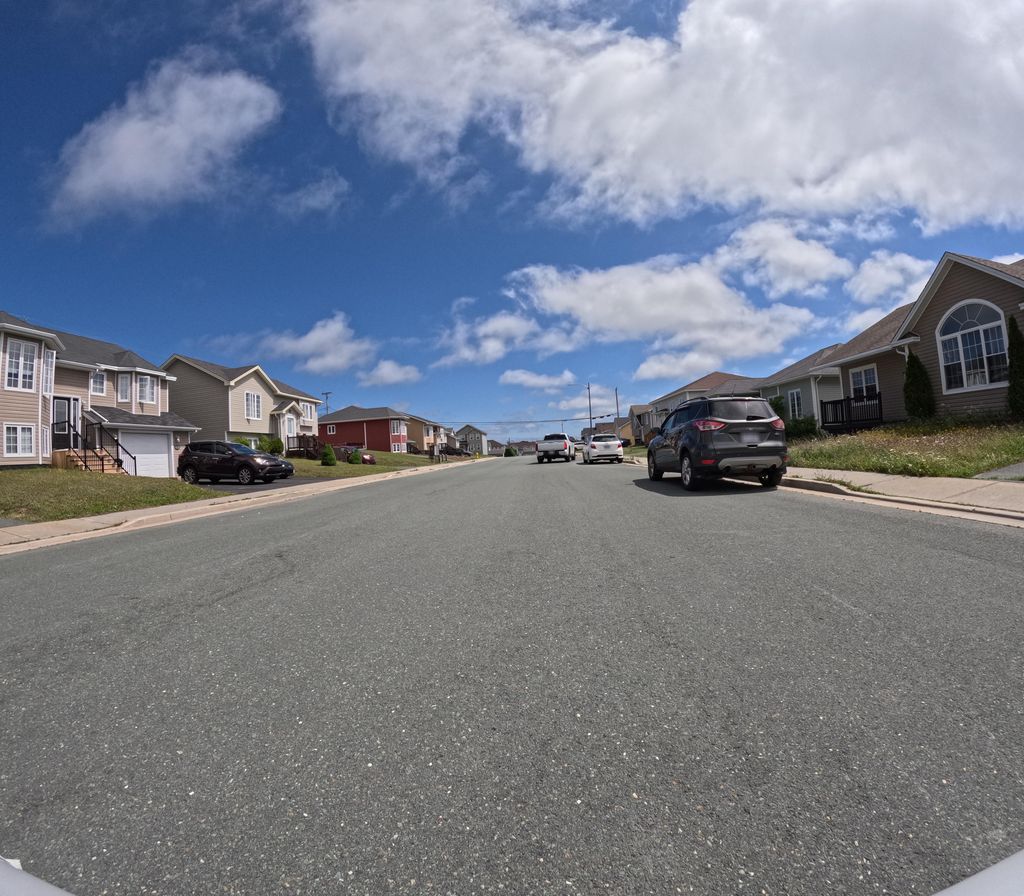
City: st_johns